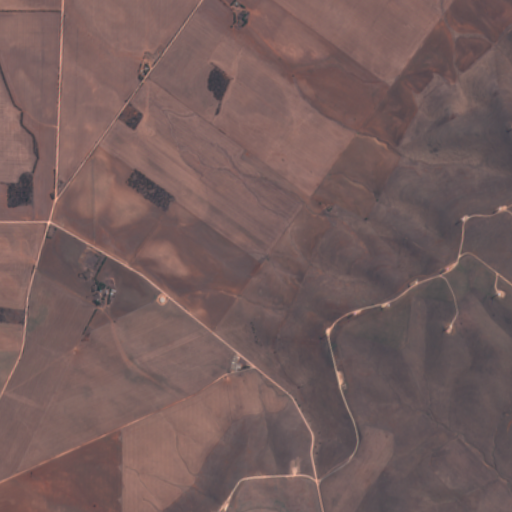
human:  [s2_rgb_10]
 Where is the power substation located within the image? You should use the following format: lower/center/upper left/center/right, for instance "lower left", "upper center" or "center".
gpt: The power substation is located in the lower center of the image.
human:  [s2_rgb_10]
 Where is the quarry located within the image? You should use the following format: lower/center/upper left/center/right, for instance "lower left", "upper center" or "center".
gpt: There is no quarry in the image.